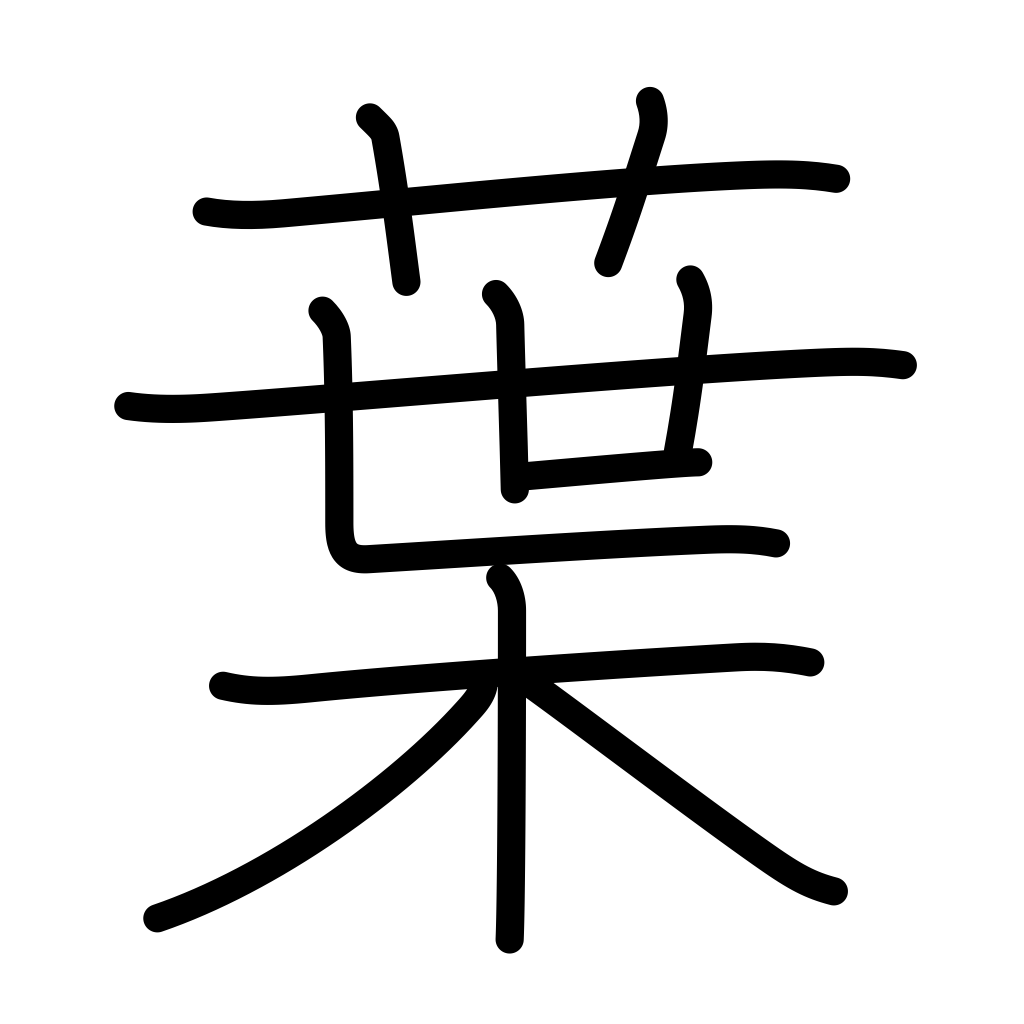
Meaning: leaf, plane, lobe, needle, blade, spear, counter for flat things, fragment, piece